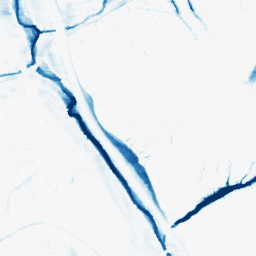
Category: morphological
Decomposition family: morphological_ellipse
Decomposition parameters: operation: closing
width: 10
height: 20
Upsampling method: bicubic_3x
Upsampling parameters: scale: 3
Upsampling scale: 3